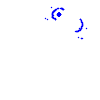
Particle: electron